Question: This is my first time working with classes in C++ and I seem to be getting tripped up quite a lot. My program is supposed to be a rewrite of a previous program that used struct (see here: <URL>, but using a class instead.
'''
#include <iostream>
#include <string>
#include <cstdlib>
#include <ctime>
using namespace std;
const int WHEEL_POSITIONS = 30;
const char wheelSymbols[WHEEL_POSITIONS + 1] = "-X-X-X-X-X=X=X=X*X*X*X*X@X@X7X";
class slotMachine
{
private:
int spinPos;
char spinSymbol;
public:
slotMachine(); // Constructor
char symbols[WHEEL_POSITIONS + 1]; // Should be private?
void setSpinSymbol(); // Spins the wheels
char getSpinSymbol() const // Returns the symbol
{ return spinSymbol; }
} wheels[3];
// Constructor initializes slot wheels to contents of wheelSymbols
slotMachine::slotMachine()
{
for (int i = 0; i < 3; i++)
{
for (int j = 0; j < (WHEEL_POSITIONS + 1); j++)
{
wheels[i].symbols[j] = wheelSymbols[j];
}
}
}
void slotMachine::setSpinSymbol()
{
for (int i = 0; i < 3; i++)
{
wheels[i].spinPos = (rand() % WHEEL_POSITIONS);
wheels[i].spinSymbol = wheels[i].symbols[(wheels[i].spinPos)];
}
}
void displayResults(slotMachine fwheels[3])
{
for (int i = 0; i < 3; i++)
{
cout << fwheels[i].getSpinSymbol();
}
}
void displayResults(slotMachine []);
//bool getWinner(slotMachine []);
int main(void)
{
slotMachine wheels[3];
time_t seed;
time(&seed);
srand(seed);
displayResults(wheels);
return 0;
}
'''
The code compiles but outputs the following:

I have a feeling this error is caused by something having gone amiss in my constructor 'slotMachine', my 'getSpinSymbol()' function, or my 'setSpinSymbol()' function, but I've looked it over several times and can't seem to figure it out. I've read a handful of material online covering classes in C++, but I'm still very new and very shaky on the concept--apologies if it's something small or obvious that I've overlooked.
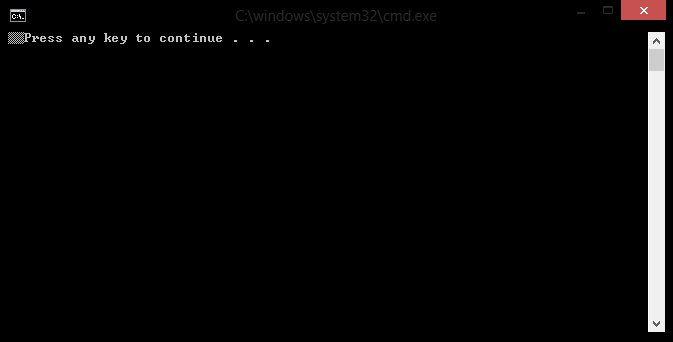
Answer: There are several issues with your code:
'''
1.Class names should be started with upper case letter. slotMachine -> SlotMachine
2.Remove wheels[3] after class definition.You are using the array declared in main() method.
3.Why you are declaring displayResults(..) again after it's definition?
4.You are not calling setSpinSymbol() before displayResults(..).
'''